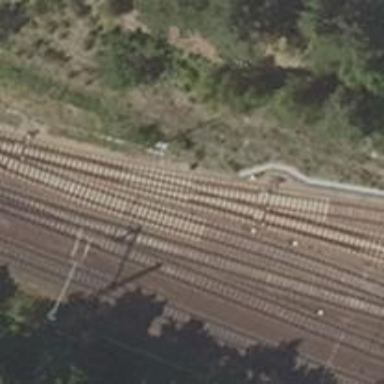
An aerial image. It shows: Railway switch.